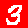
Digit: 3